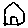
Label: house